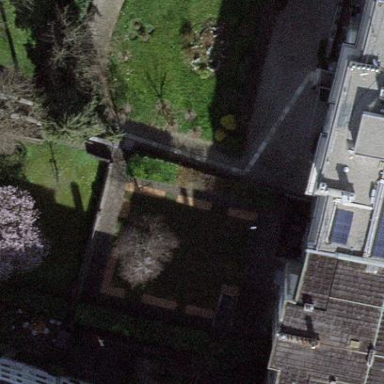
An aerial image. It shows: Garden enclosed by fence.